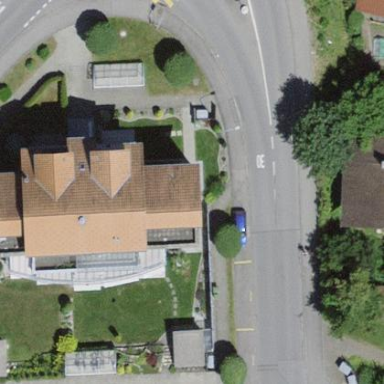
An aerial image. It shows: Residential building.